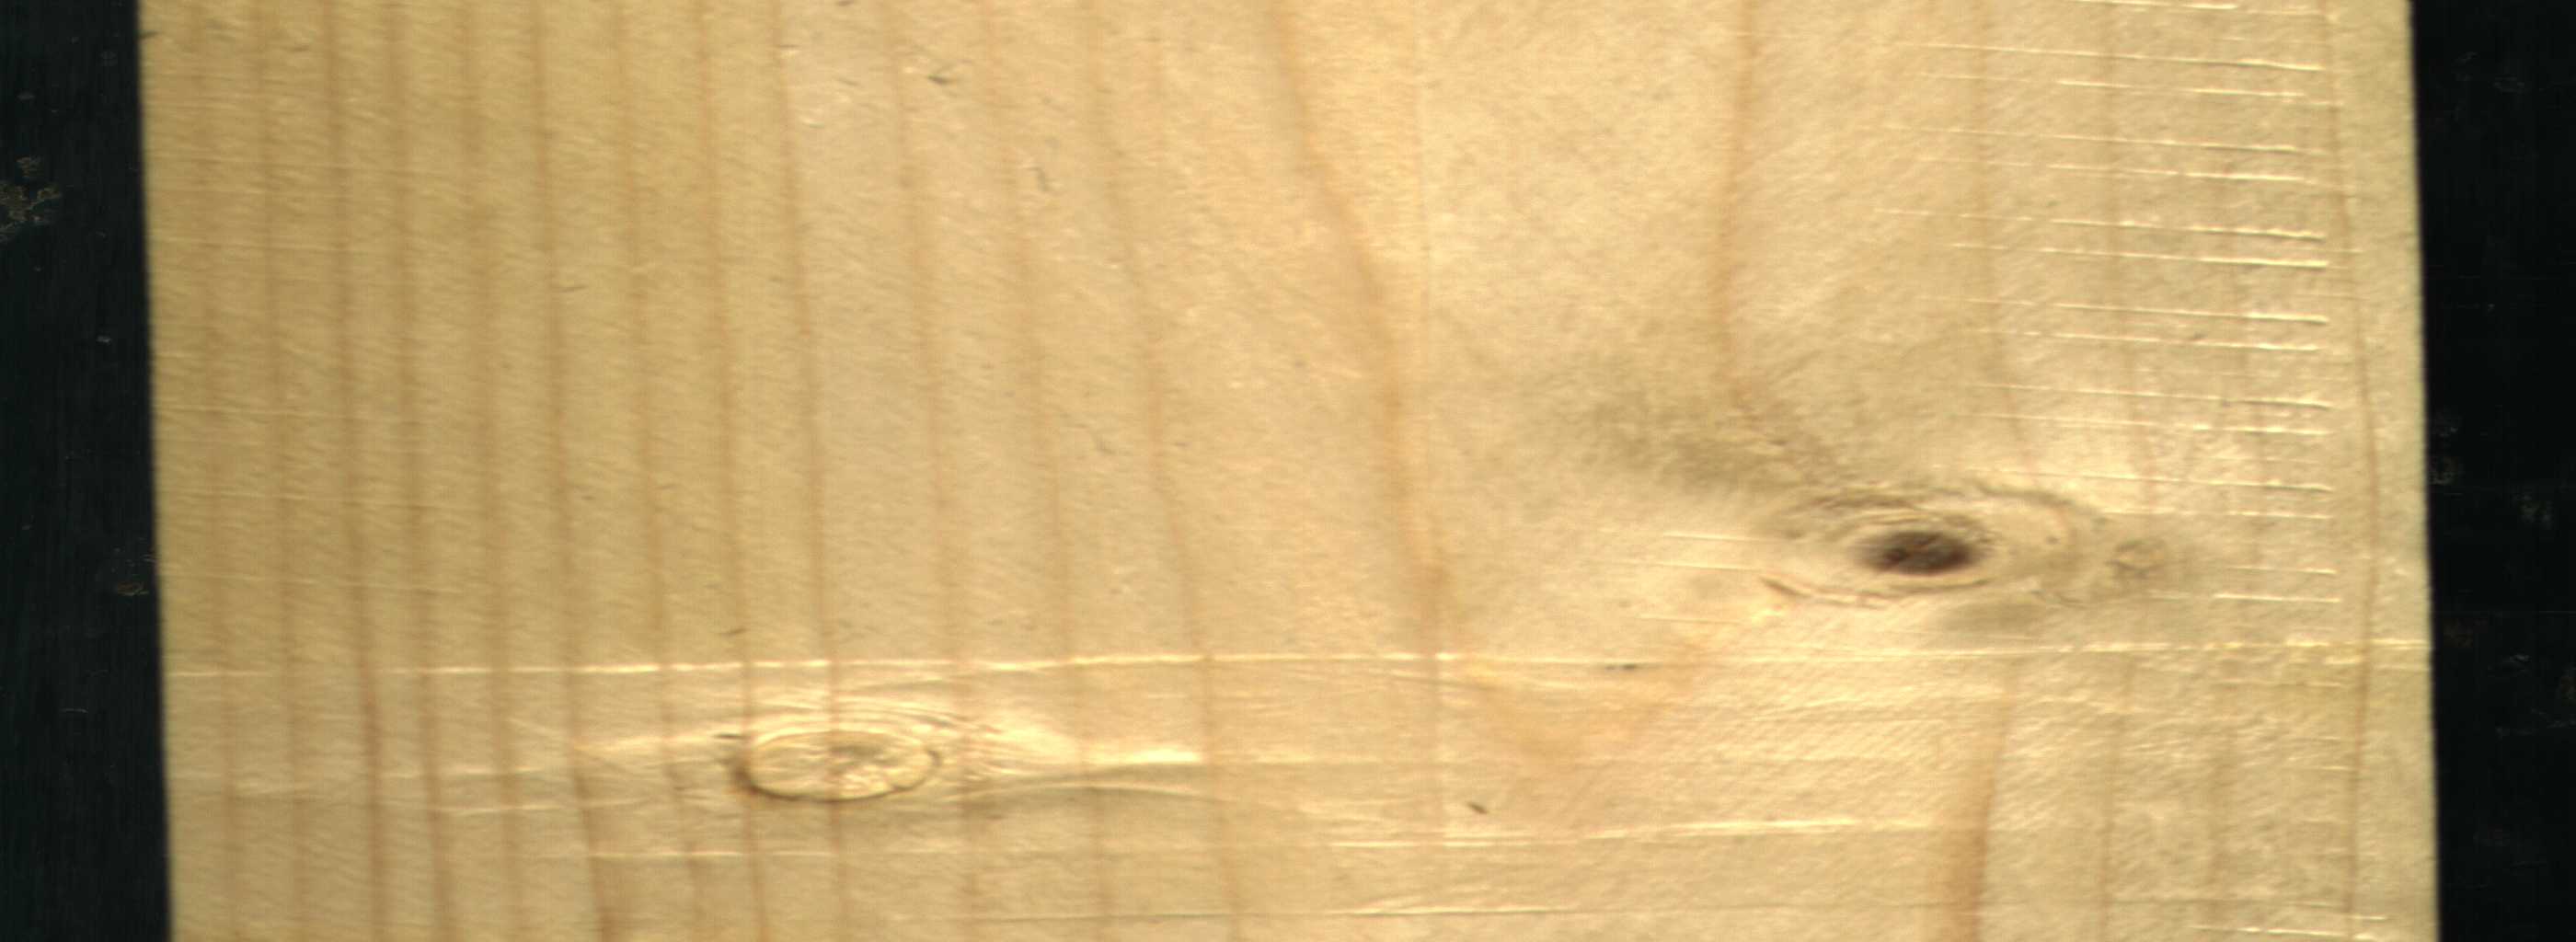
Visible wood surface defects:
Live_Knot